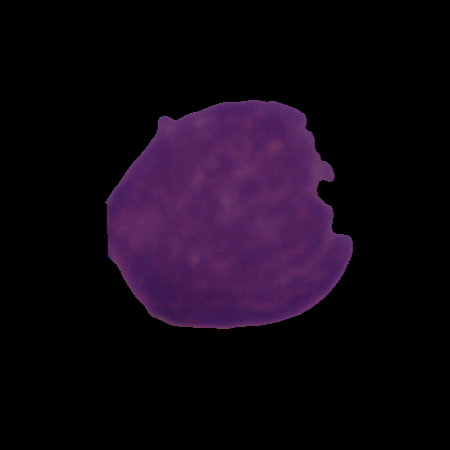
Label: cancer